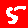
Digit: 5